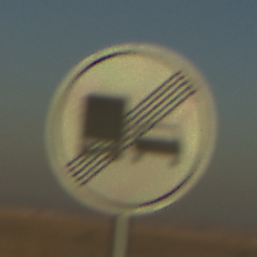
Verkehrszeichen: EndeUeberholverbotKraftfahrzeuge
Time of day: SunriseSunset
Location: Outdoor (Nature)
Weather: Clear
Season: NotSpecified
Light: Natural